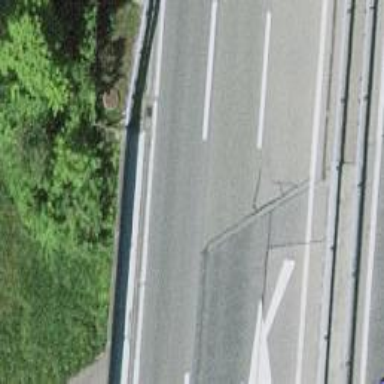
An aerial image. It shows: Asphalt motorway.